Field crop: tomato
Growth stage: 1
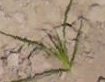
Species: cyperus